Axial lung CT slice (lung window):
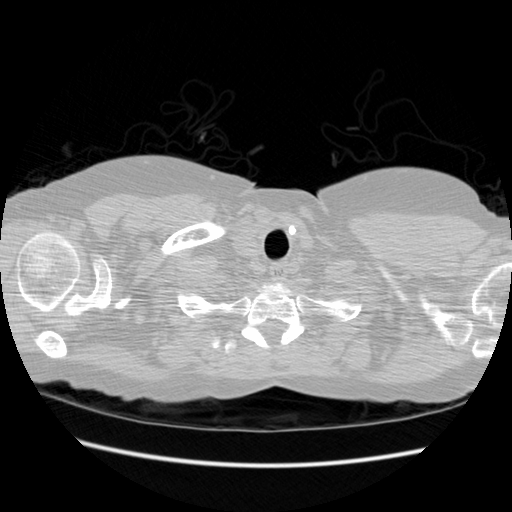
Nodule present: no